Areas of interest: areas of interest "Park Square"
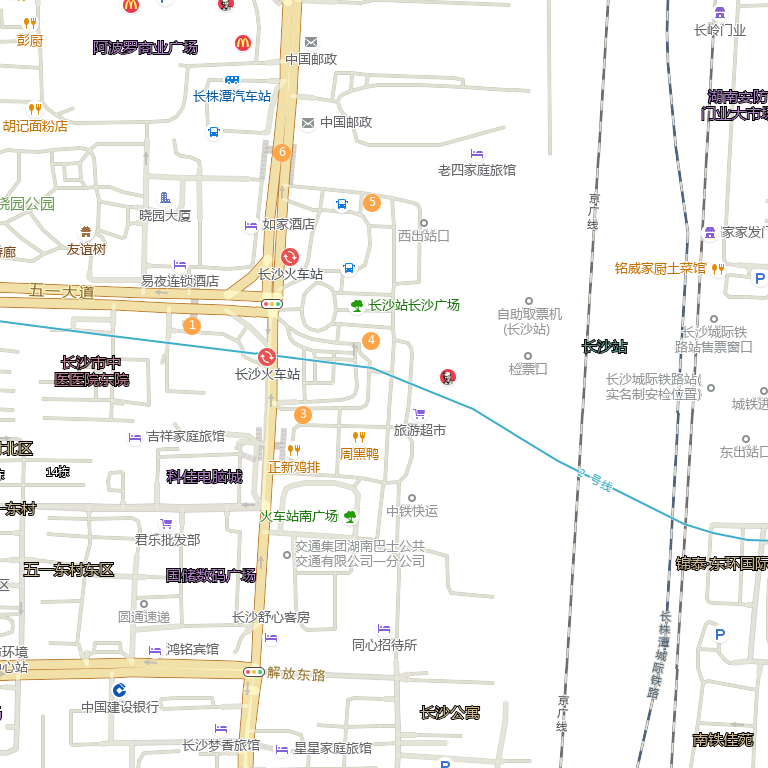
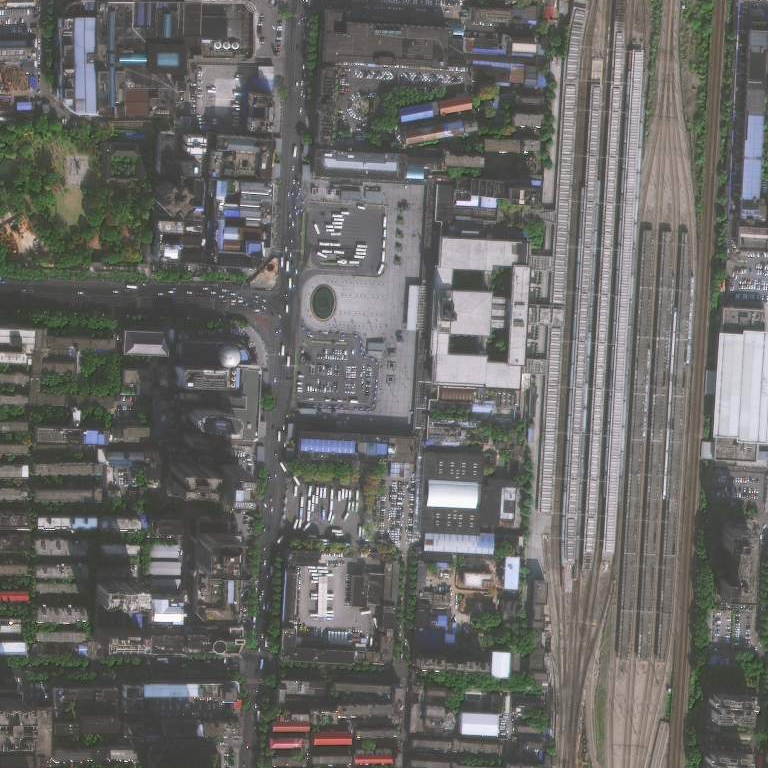